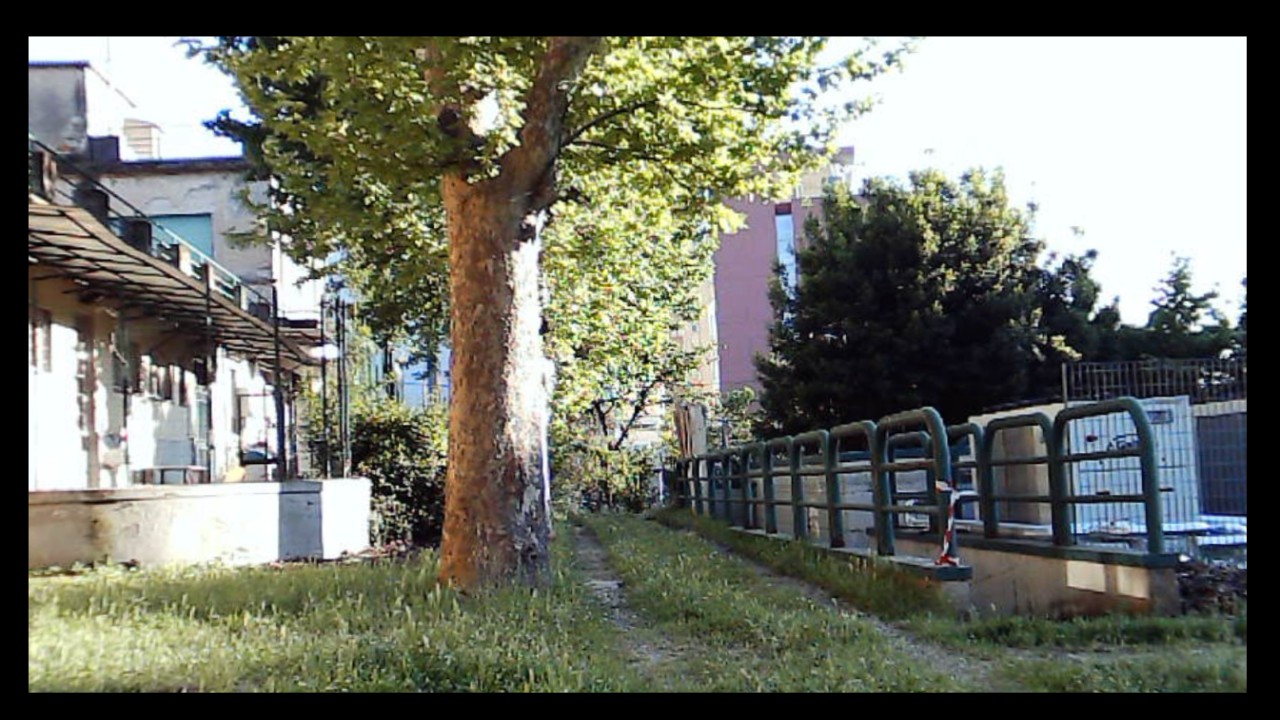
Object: DJI Tello EDU